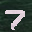
Label: 7